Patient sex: M
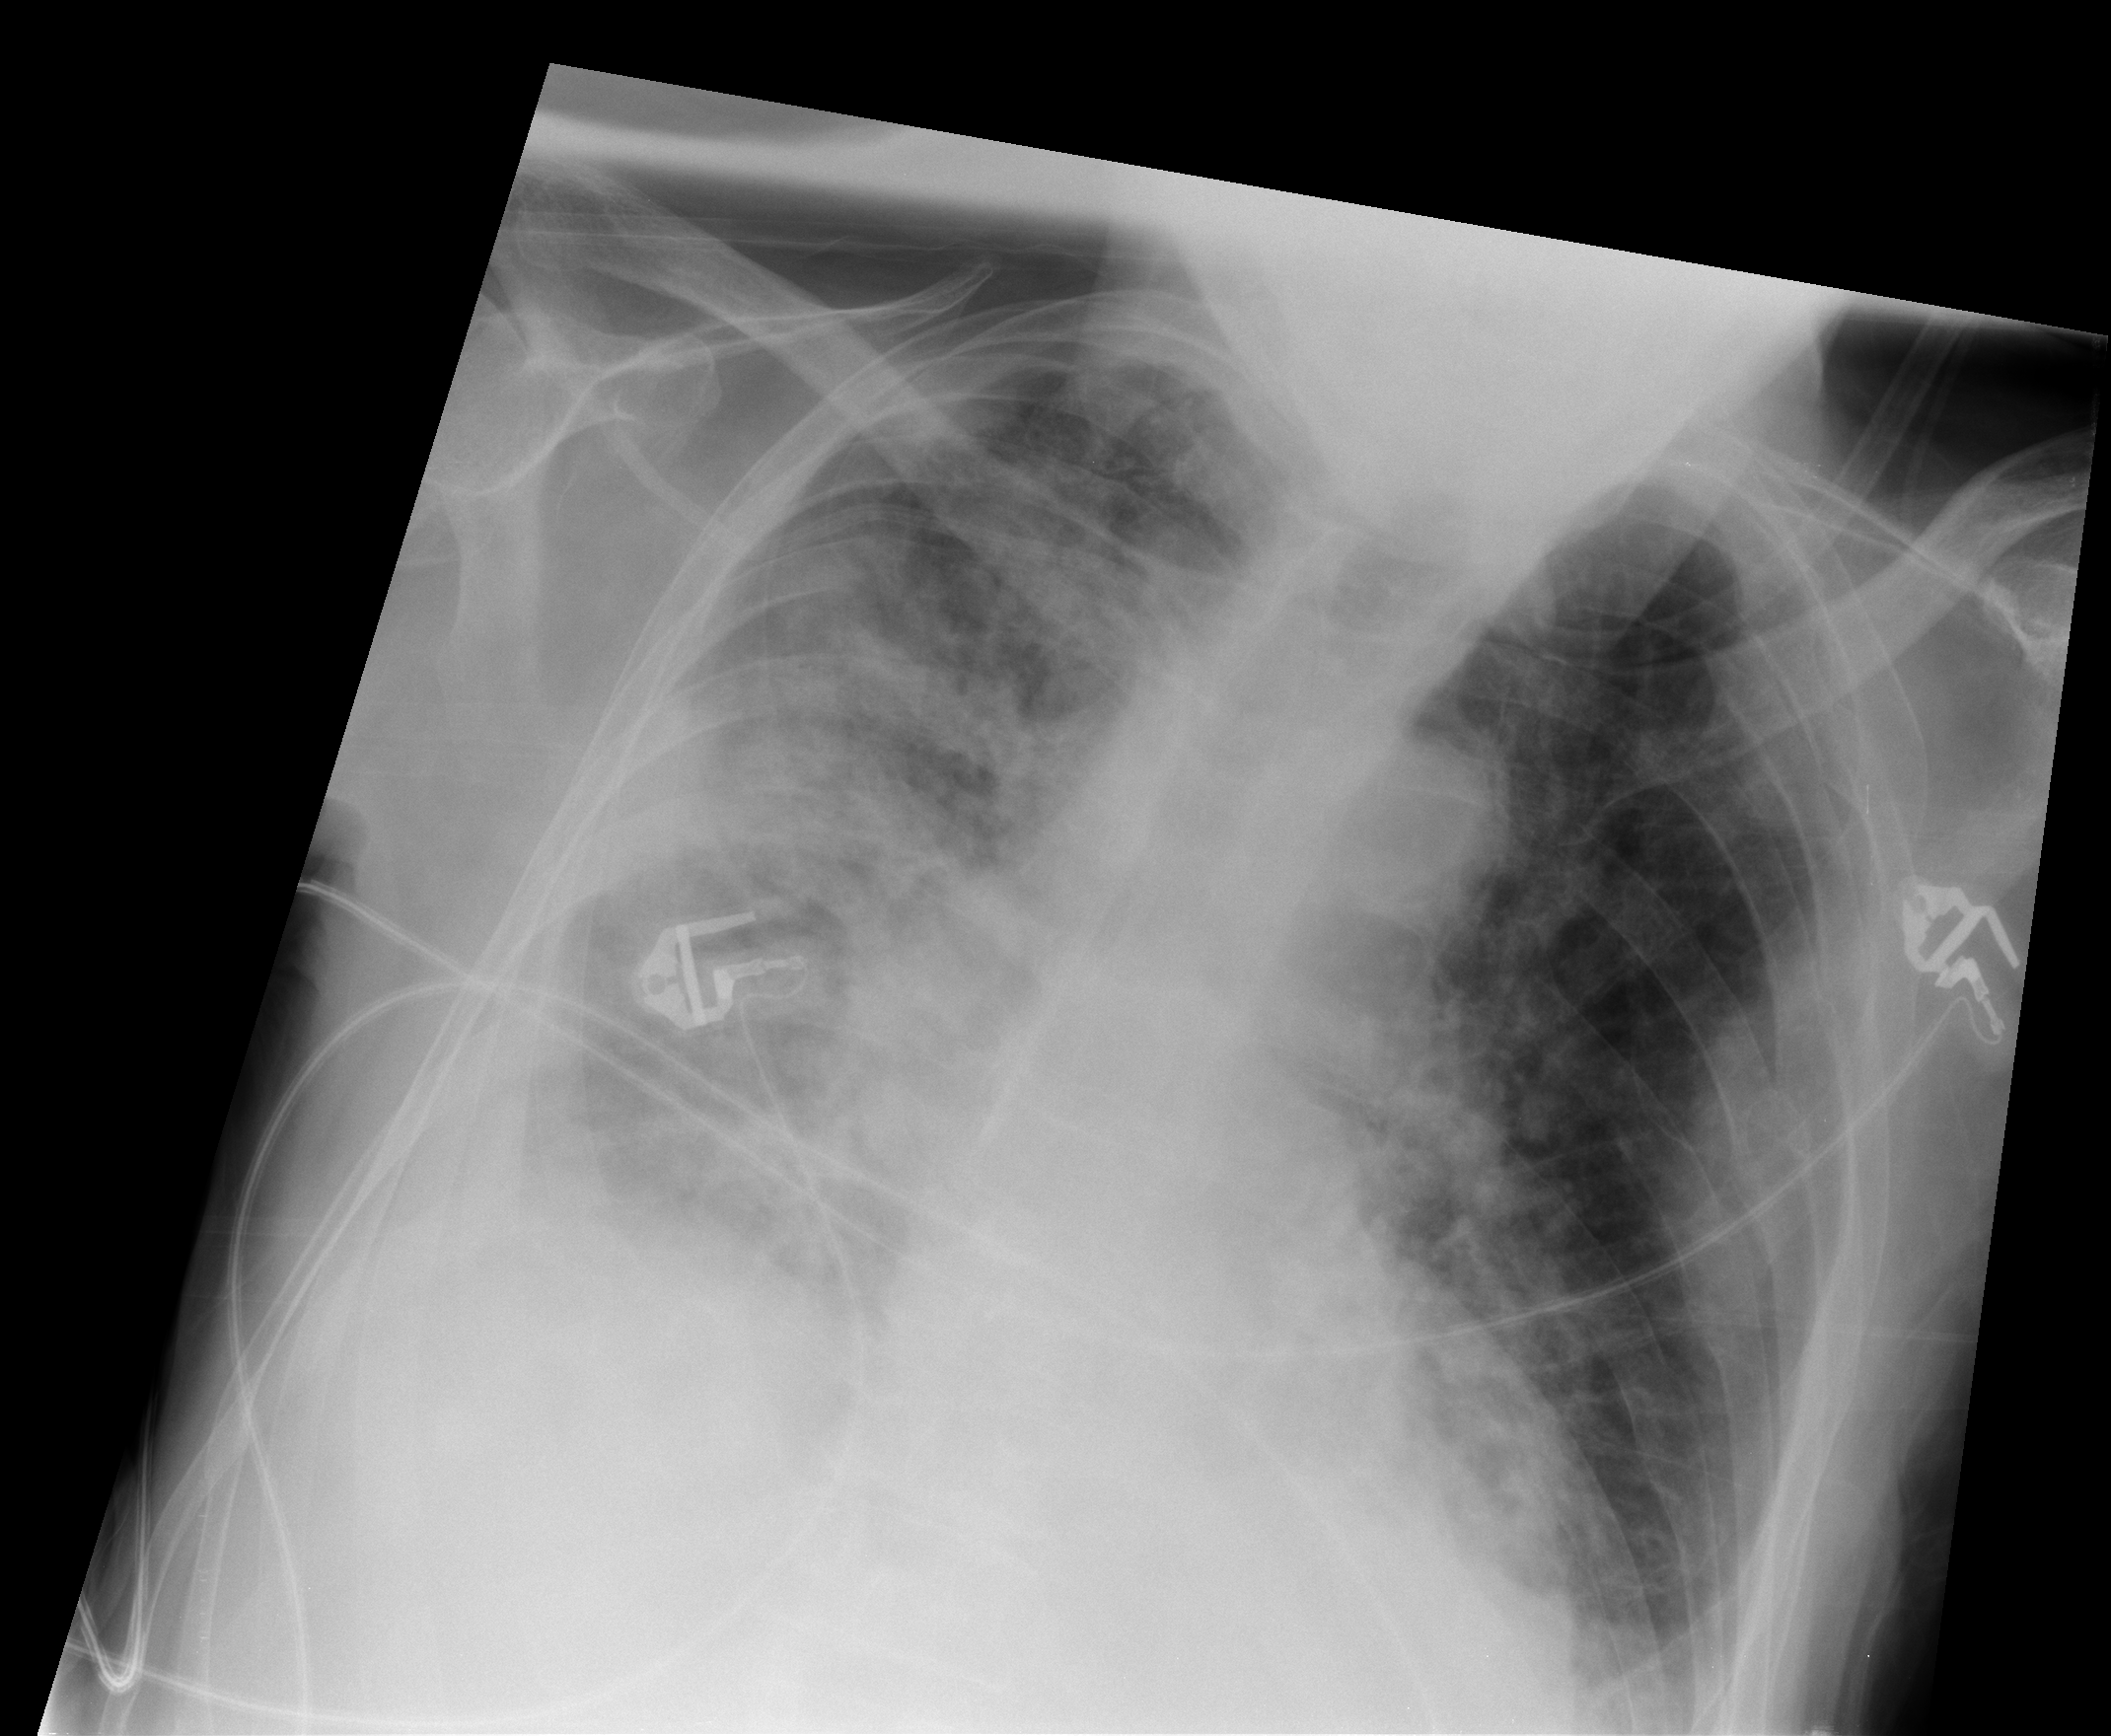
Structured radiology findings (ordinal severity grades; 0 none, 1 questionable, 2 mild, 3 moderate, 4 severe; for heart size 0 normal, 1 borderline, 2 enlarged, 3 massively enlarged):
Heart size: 0
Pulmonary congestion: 1
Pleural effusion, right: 2
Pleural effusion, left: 0
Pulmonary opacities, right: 4
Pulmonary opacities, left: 2
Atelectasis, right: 3
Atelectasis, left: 2